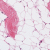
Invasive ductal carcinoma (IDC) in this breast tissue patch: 0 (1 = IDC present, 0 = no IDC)